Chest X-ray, PA view. Patient: 60 years old, sex M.
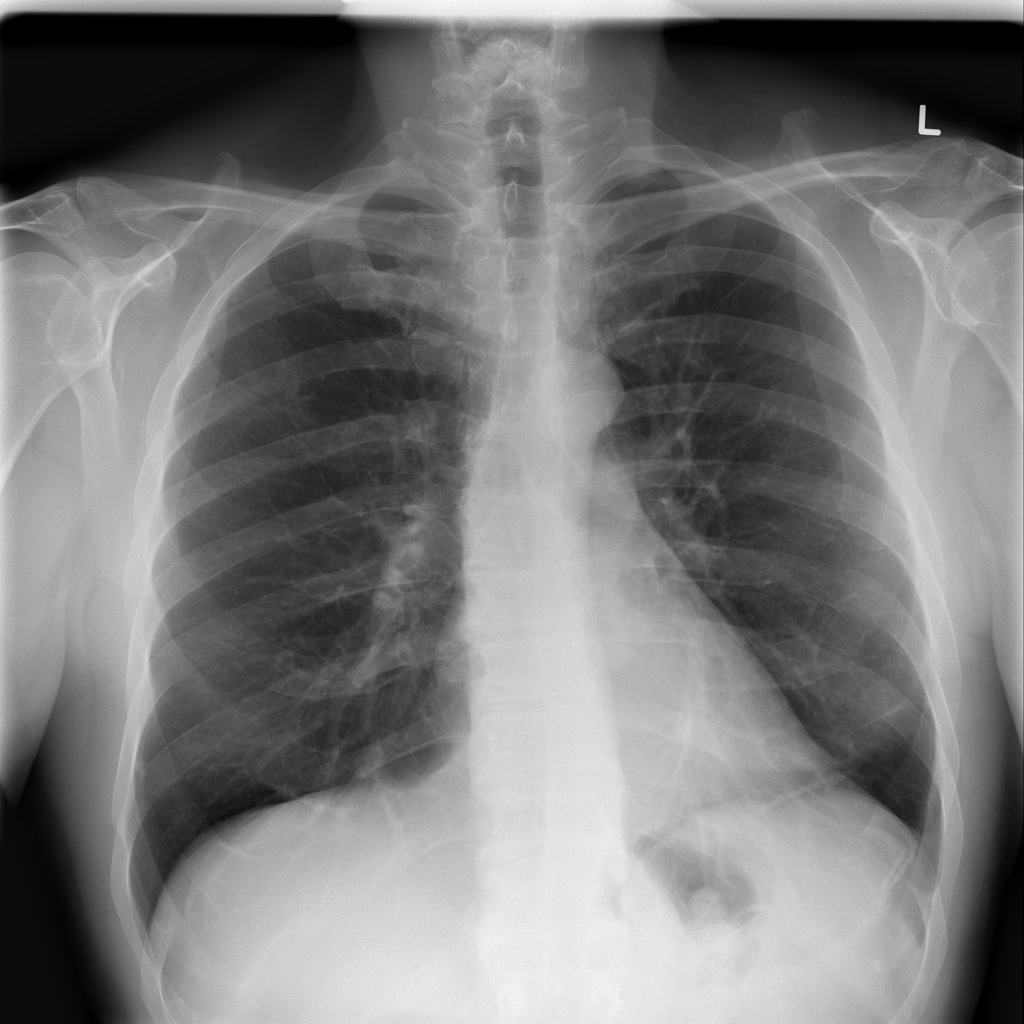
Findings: No Finding